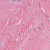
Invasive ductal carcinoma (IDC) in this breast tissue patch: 1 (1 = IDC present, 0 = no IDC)